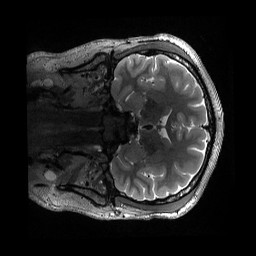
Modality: T2w
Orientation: coronal
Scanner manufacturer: siemens
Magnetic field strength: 3 T
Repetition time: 3.2 s
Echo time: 0.564 s